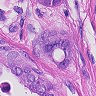
Metastatic tissue present: yes